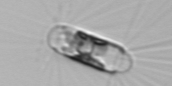
Label: Corethron_hystrix